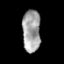
Tissue: prostate
Cell type: T cells
Senescence score: 0.3304
Nuclear area (px): 747
Mean DAPI intensity: 162.103